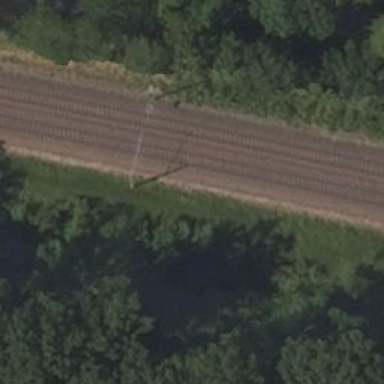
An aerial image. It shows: Milestone along the railway track with catenary mast.